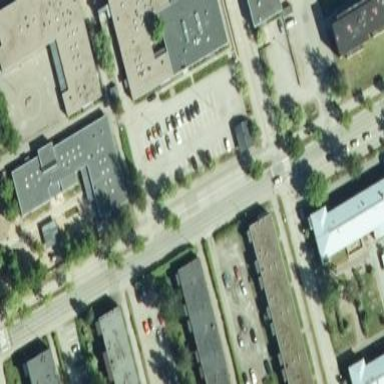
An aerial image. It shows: Asphalt parking area.